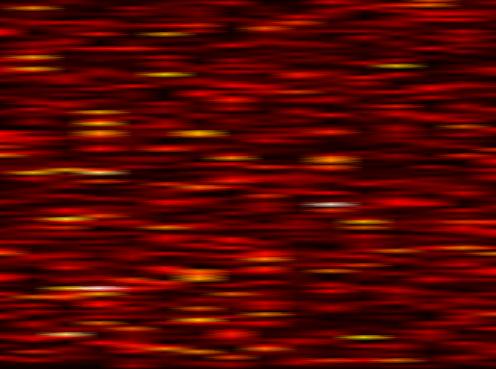
Label: FBMC